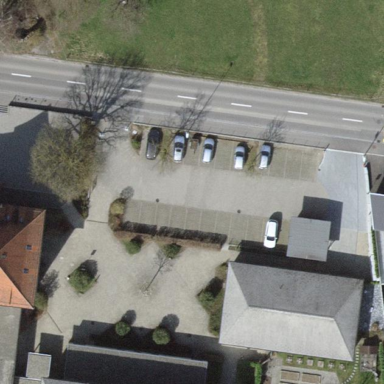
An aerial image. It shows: Parking area with asphalt surface.